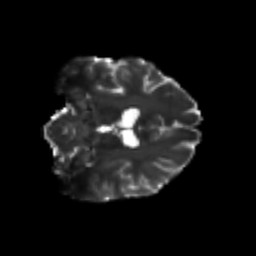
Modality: T2w
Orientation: coronal
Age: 21
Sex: male
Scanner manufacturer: siemens
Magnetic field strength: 3 T
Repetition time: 3.5 s
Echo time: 0.125 s